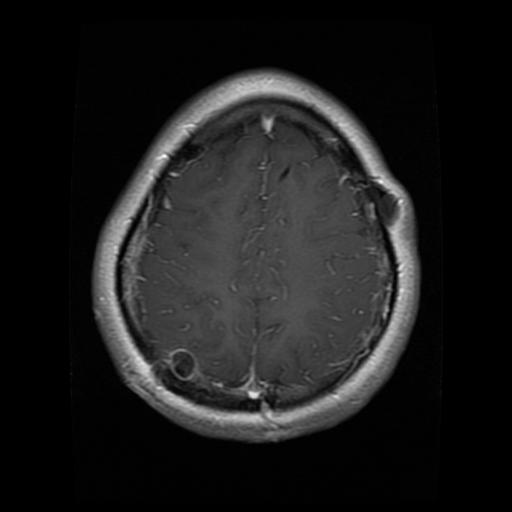
Label: glioma